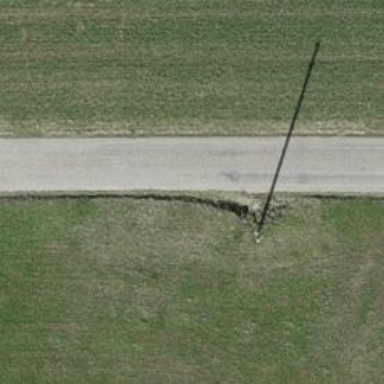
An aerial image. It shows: Power line is depicted.